Question: Need some inspiration. I've got a picture (blue) and want it to move proportional to the mouse position inside an invisible area (orange). So, if the mouse moves in top-left direction, the image should follow the movement.
I don't want to simply copy the mouse position, rather create an Joystick like behaviour, so if the mouse moves, the image should move stepwise in the desired direction.
But how? I've no idea how to set the right x+y coordinates for the image or how to establish a formula to calculate them.

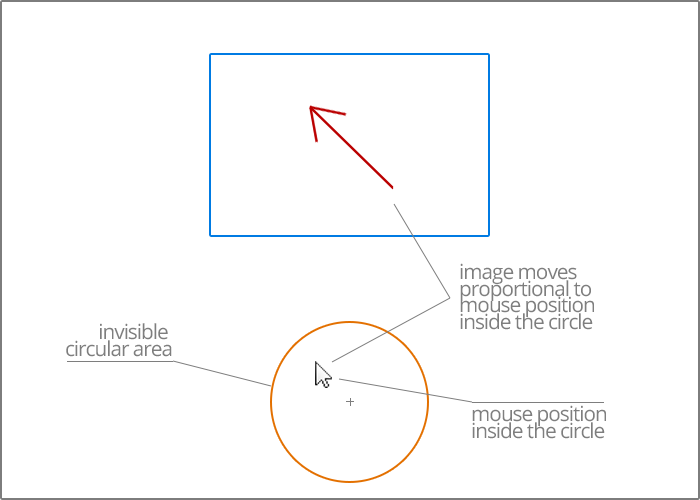
Answer: Incremental (vectored) positions. Consider:
- - You move your mouse away form the VRP. Let's use your image as a reference and say that your mouse is at (-3x -2y) relative to the VRP. You keep it there; It creates a -3 X vector and a -2 Y vector.- For as long as you keep your mouse there, those vectors will be applied to the square's current coordinate at each cycle, like this:- - -
And so forth. If you want to stop the movement, just bring the cursor back to the VRP.
You may sophisticate the mechanism creating acceleration intermediate vectors, or a dead zone around the vector reference point.